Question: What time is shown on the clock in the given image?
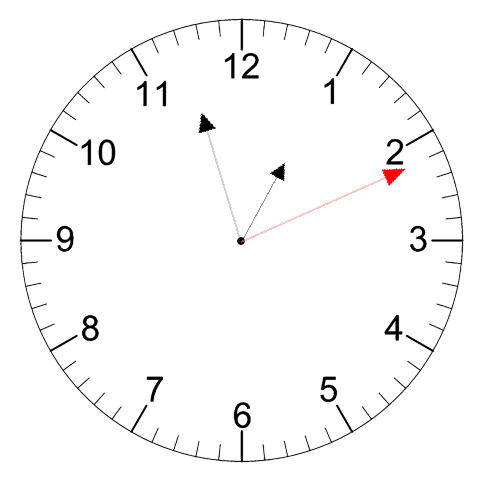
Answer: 12:57:11